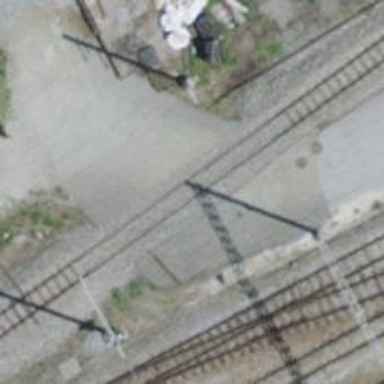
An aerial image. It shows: Narrow-gauge railway service yard with 1 track. The railway is electrified with contact line.